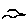
Label: bird